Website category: jobs
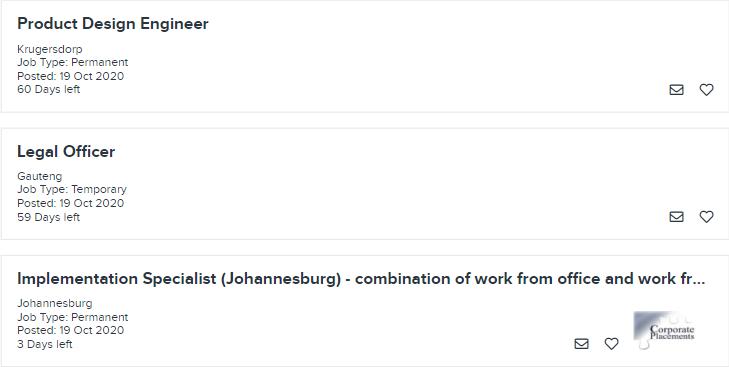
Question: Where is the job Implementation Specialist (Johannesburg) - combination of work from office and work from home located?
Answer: Johannesburg

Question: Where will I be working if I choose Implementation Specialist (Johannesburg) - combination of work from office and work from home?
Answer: Johannesburg

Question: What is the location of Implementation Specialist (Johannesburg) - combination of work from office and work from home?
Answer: Johannesburg

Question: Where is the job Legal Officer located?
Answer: Gauteng

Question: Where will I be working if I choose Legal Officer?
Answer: Gauteng

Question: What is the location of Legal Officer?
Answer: Gauteng

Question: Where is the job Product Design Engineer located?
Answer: Krugersdorp

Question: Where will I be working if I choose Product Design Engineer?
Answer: Krugersdorp

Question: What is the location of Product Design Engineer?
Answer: Krugersdorp

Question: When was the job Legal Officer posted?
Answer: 19 Oct 2020

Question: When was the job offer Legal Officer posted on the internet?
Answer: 19 Oct 2020

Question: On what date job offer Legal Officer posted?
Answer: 19 Oct 2020

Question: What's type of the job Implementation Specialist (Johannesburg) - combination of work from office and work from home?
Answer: Job Type: Permanent

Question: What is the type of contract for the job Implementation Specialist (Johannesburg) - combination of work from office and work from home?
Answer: Job Type: Permanent

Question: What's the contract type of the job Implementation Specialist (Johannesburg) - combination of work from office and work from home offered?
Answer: Job Type: Permanent

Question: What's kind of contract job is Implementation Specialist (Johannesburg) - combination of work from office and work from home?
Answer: Job Type: Permanent

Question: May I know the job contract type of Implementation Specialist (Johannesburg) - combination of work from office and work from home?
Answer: Job Type: Permanent

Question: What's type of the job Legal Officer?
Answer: Job Type: Temporary

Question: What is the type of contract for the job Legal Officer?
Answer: Job Type: Temporary

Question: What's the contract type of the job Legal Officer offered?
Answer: Job Type: Temporary

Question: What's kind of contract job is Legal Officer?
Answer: Job Type: Temporary

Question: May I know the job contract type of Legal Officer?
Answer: Job Type: Temporary

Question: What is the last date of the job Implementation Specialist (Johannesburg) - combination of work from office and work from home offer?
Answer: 3 Days left

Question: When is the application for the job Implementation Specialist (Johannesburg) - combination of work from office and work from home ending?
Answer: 3 Days left

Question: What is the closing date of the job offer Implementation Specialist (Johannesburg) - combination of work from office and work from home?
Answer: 3 Days left

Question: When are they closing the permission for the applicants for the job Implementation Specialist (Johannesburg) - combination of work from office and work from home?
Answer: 3 Days left

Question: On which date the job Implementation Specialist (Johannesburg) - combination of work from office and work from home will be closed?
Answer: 3 Days left

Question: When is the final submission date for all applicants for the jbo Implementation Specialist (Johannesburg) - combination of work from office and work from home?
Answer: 3 Days left

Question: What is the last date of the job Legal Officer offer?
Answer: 59 Days left

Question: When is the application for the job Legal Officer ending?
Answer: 59 Days left

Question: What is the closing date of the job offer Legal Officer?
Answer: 59 Days left

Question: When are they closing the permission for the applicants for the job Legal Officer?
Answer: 59 Days left

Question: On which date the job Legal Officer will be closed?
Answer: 59 Days left

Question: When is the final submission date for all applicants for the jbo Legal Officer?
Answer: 59 Days left

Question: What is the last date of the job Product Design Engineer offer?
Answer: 60 Days left

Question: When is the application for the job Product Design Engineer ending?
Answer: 60 Days left

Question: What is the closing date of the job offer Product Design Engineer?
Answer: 60 Days left

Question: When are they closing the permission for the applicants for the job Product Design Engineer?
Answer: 60 Days left

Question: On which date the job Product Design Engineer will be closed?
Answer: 60 Days left

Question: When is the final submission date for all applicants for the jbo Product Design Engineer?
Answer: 60 Days left

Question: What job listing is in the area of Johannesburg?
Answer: Implementation Specialist (Johannesburg) - combination of work from office and work from home

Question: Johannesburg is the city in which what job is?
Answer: Implementation Specialist (Johannesburg) - combination of work from office and work from home

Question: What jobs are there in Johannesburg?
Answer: Implementation Specialist (Johannesburg) - combination of work from office and work from home

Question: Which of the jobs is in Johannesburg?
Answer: Implementation Specialist (Johannesburg) - combination of work from office and work from home

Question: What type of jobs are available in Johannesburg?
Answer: Implementation Specialist (Johannesburg) - combination of work from office and work from home

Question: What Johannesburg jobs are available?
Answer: Implementation Specialist (Johannesburg) - combination of work from office and work from home

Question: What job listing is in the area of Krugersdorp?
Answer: Product Design Engineer

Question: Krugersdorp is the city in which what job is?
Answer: Product Design Engineer

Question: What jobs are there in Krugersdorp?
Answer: Product Design Engineer

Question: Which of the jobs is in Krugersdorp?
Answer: Product Design Engineer

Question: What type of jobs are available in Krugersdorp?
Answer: Product Design Engineer

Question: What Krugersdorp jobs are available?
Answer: Product Design Engineer

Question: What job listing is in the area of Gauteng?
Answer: Legal Officer

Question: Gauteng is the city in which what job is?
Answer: Legal Officer

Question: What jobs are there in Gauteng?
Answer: Legal Officer

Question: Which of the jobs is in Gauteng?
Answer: Legal Officer

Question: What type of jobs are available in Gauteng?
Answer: Legal Officer

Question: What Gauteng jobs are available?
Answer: Legal Officer